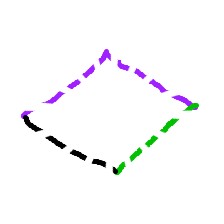
Shape: rhombus